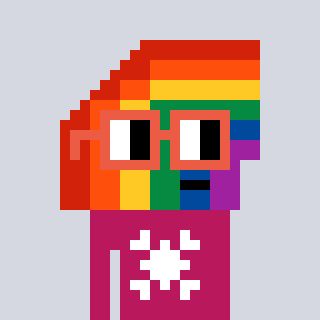
a pixel art character with square orange glasses, a rainbow-shaped head and a darkpink-colored body on a cool background